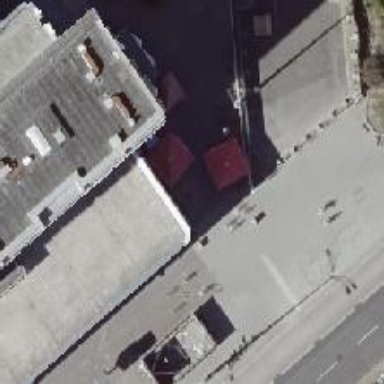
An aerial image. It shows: Restaurant.